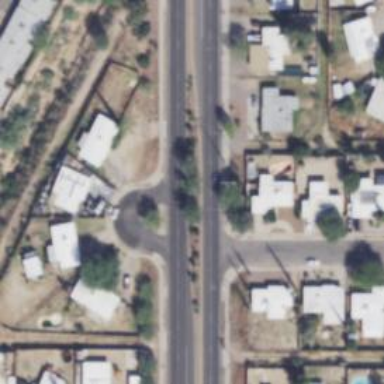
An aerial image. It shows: Unmarked road crossing.